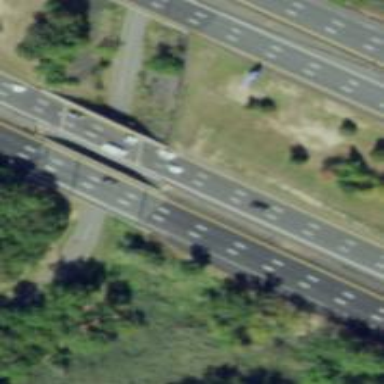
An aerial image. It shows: Motorway bridge spanning urban freeway/expressway.